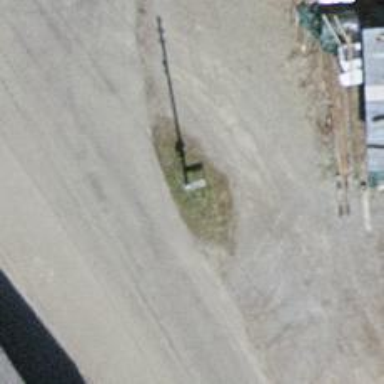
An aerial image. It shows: Minor power line.